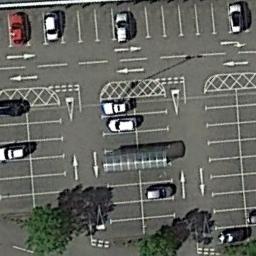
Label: parking_lot